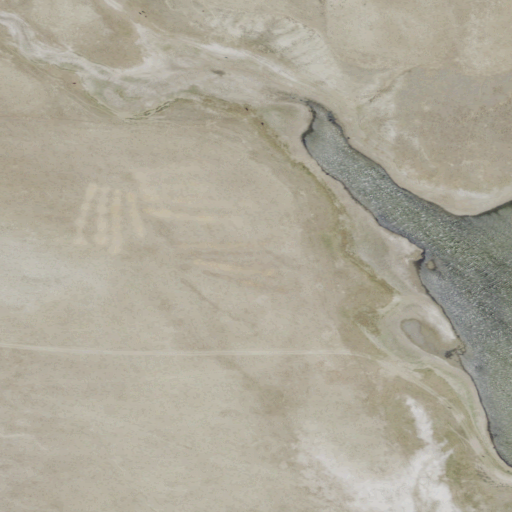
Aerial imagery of valley in Montana named Klein Coulee containing grassland, cultivated crops, and open water